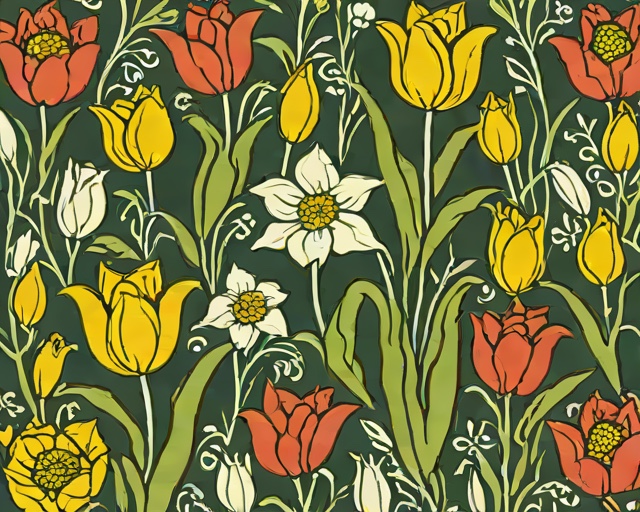
Category: Spring